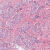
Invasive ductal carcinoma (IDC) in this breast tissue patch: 1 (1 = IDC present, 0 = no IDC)